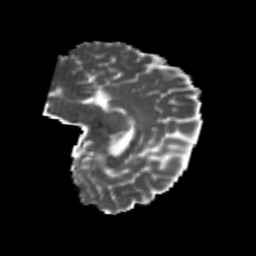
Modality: MD
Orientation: sagittal
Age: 23
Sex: female
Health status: healthy
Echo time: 0.074 s